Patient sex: M
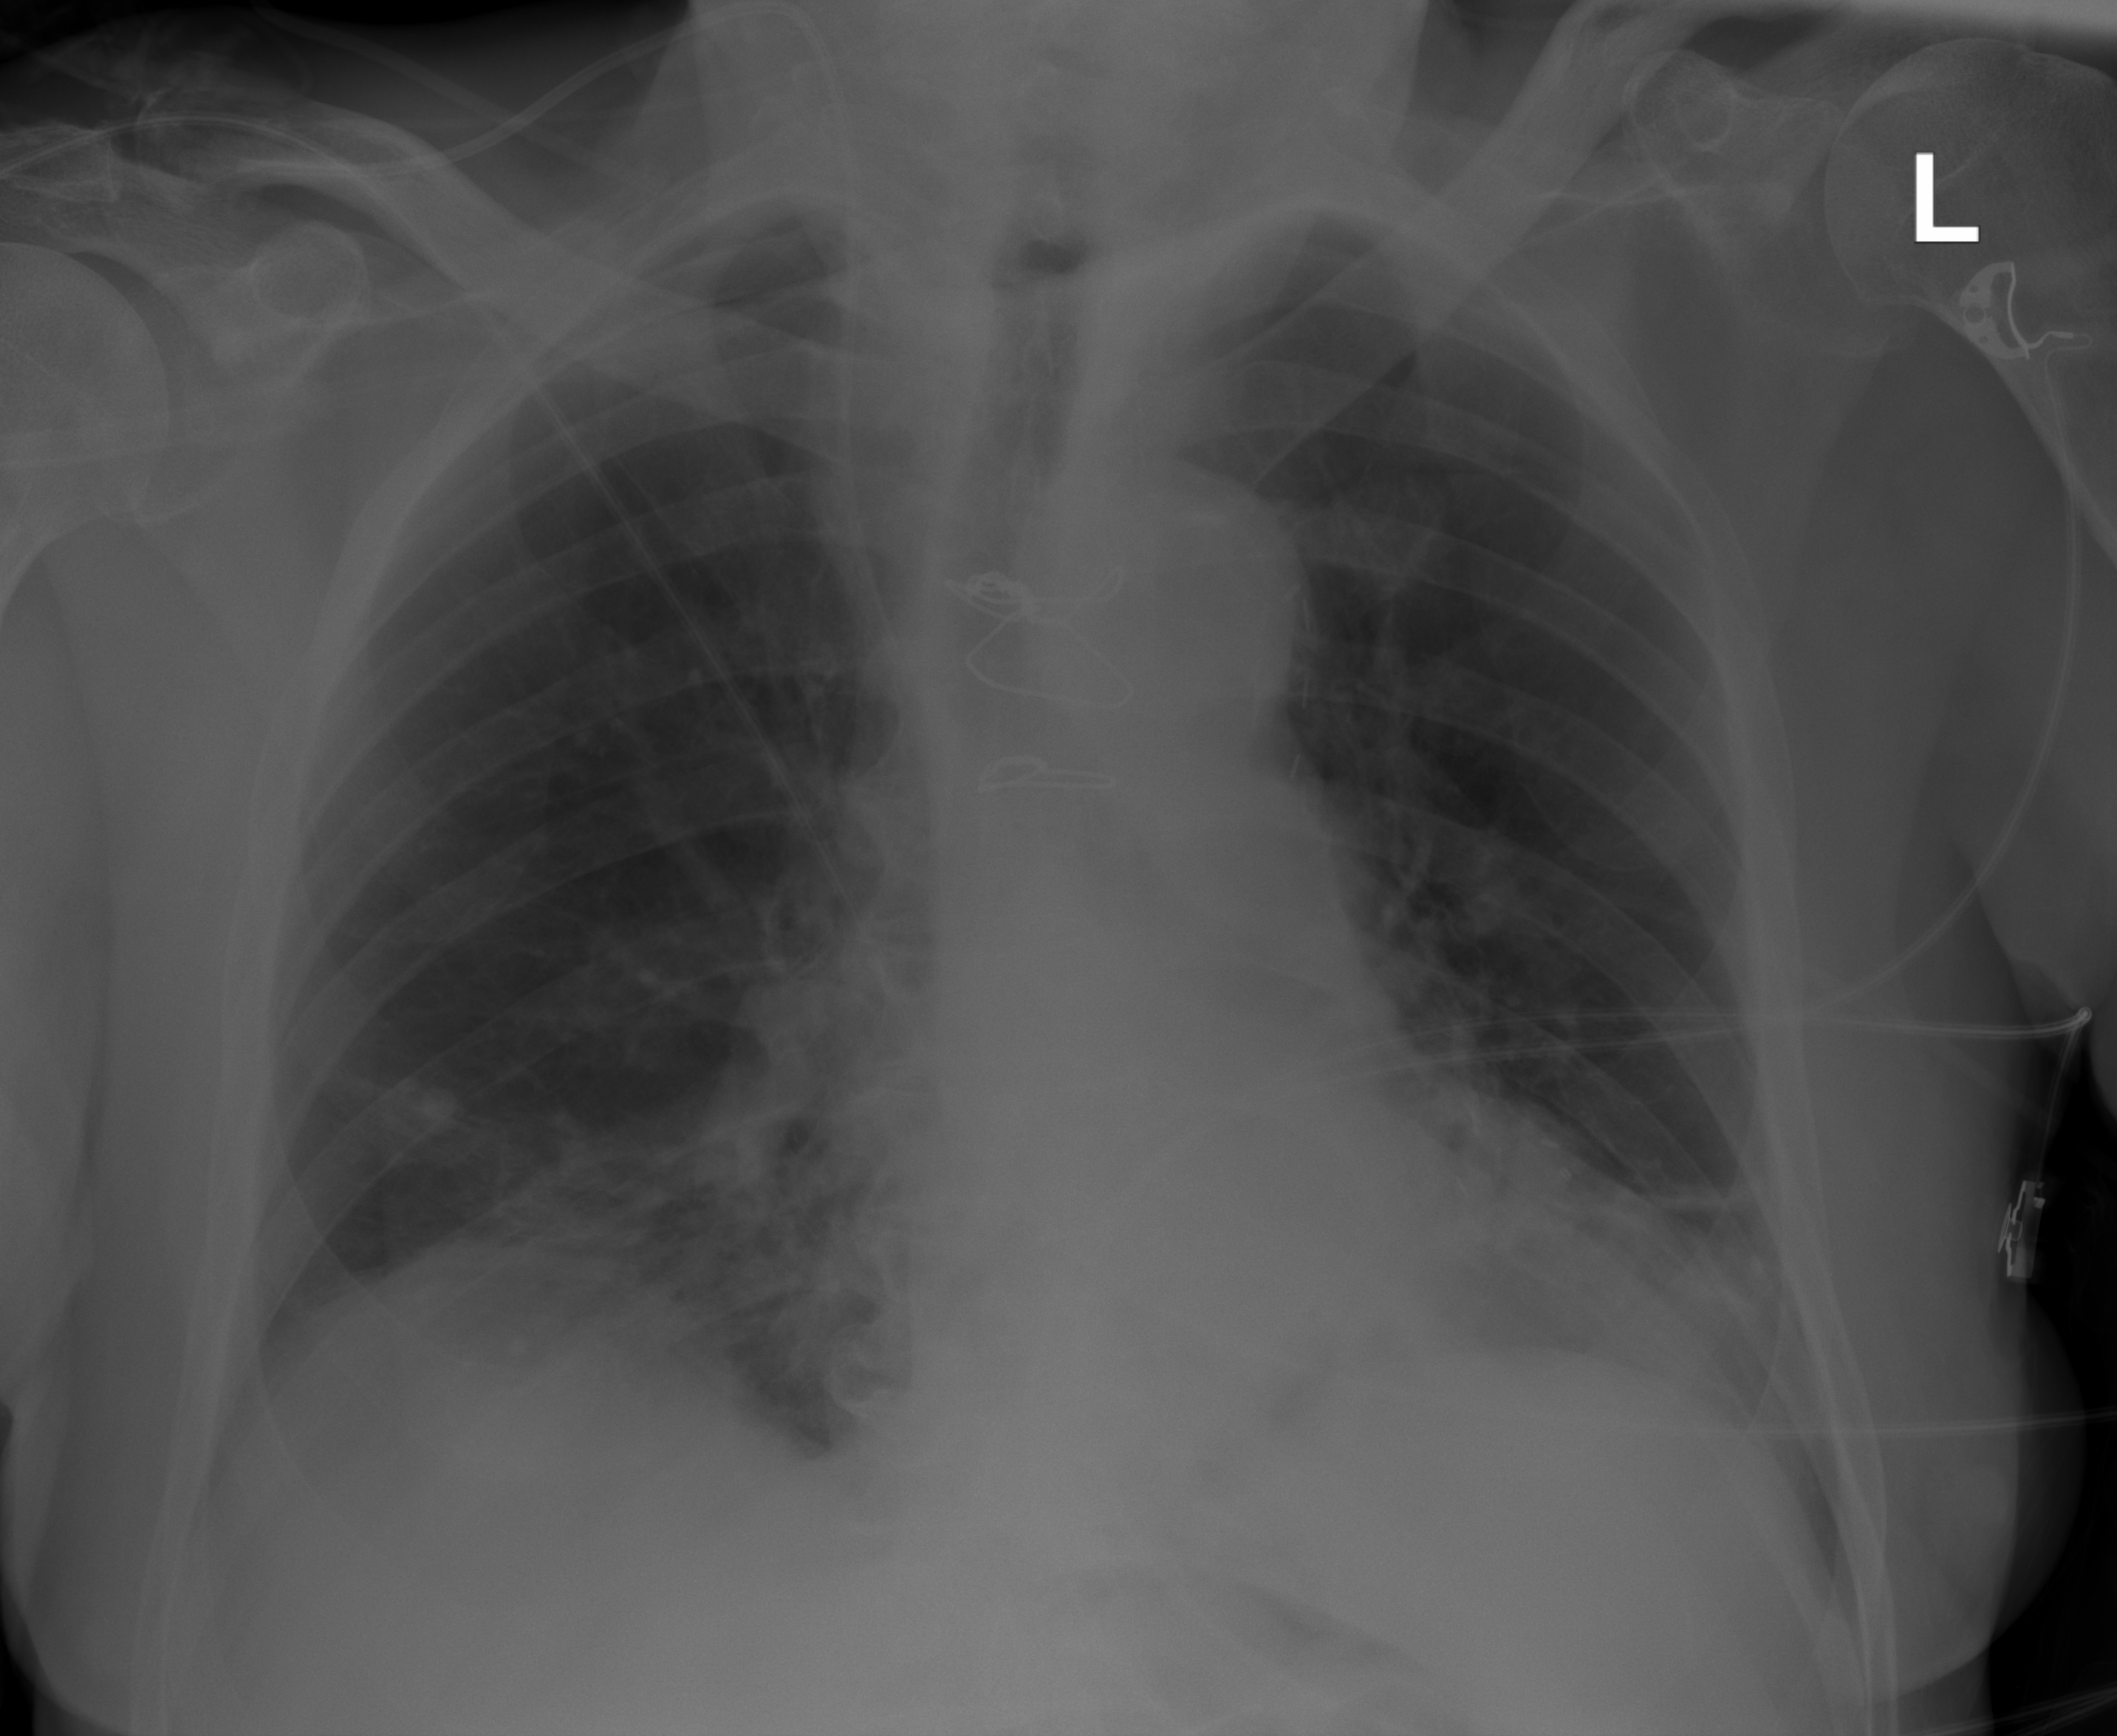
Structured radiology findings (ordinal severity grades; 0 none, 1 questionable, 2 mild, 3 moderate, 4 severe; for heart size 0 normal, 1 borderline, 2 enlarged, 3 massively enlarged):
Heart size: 1
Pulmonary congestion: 0
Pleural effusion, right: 0
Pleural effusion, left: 0
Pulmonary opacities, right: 2
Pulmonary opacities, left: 0
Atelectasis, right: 2
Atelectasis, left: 0